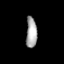
Tissue: prostate
Cell type: T cells
Senescence score: 0.7547
Nuclear area (px): 327
Mean DAPI intensity: 168.875